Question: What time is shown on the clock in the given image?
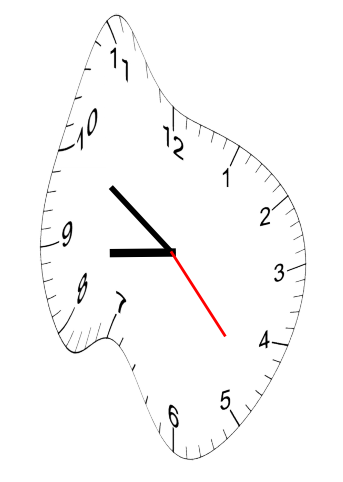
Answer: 08:50:23